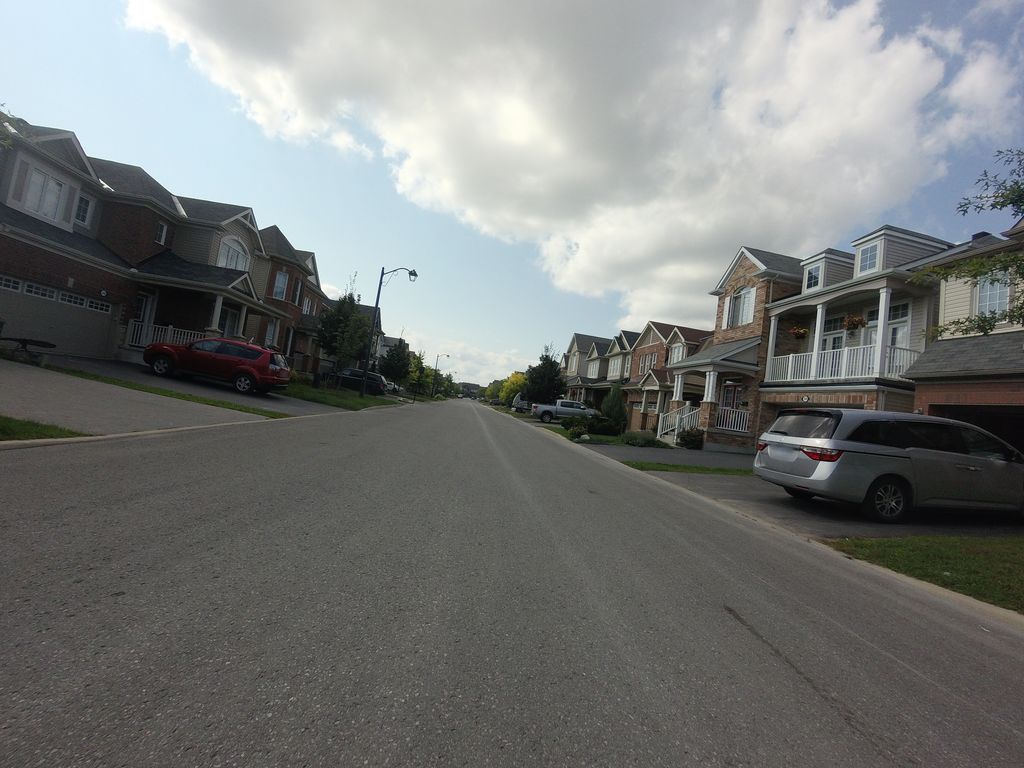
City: ottawa-gatineau